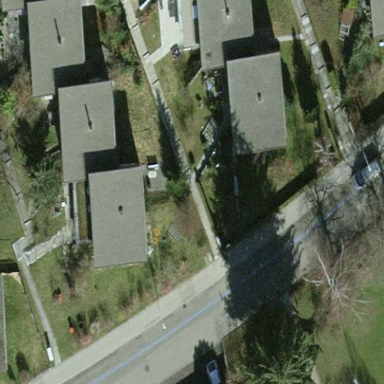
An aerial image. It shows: Parking lane with asphalt surface.